Field crop: tomato
Growth stage: 1
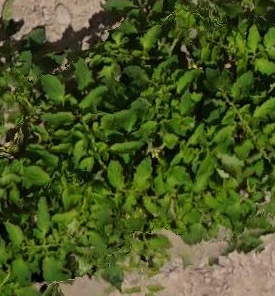
Species: tomato